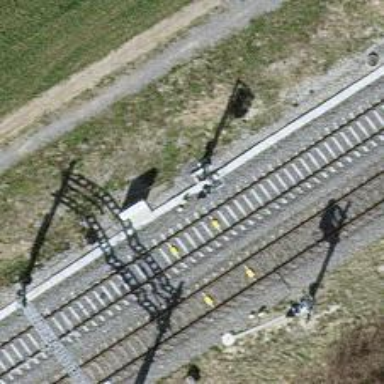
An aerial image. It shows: Railway signal.